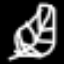
Label: leaf